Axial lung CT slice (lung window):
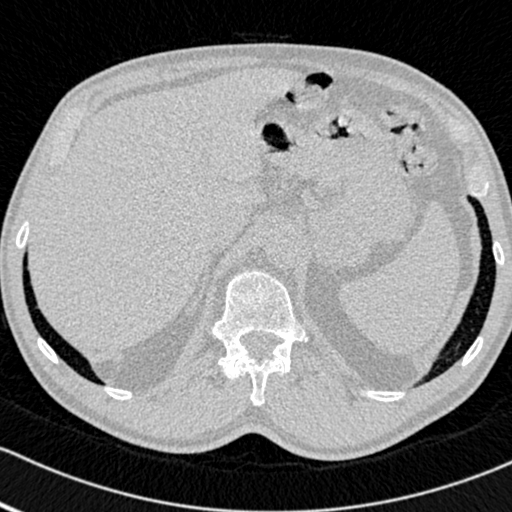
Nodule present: no